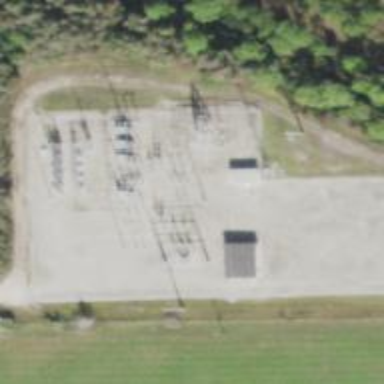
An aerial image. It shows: Switch for power supply.